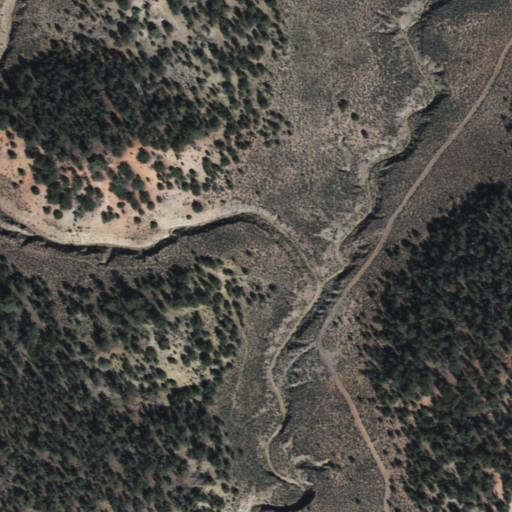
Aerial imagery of valley in Arizona named Squaw Dance Valley containing shrub and evergreen forest